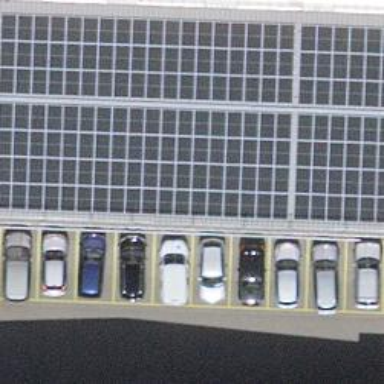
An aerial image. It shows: Solar power generator using photovoltaic method with solar photovoltaic panel types.